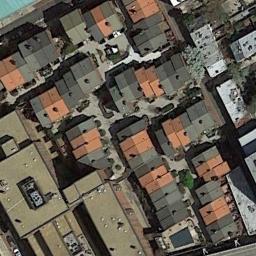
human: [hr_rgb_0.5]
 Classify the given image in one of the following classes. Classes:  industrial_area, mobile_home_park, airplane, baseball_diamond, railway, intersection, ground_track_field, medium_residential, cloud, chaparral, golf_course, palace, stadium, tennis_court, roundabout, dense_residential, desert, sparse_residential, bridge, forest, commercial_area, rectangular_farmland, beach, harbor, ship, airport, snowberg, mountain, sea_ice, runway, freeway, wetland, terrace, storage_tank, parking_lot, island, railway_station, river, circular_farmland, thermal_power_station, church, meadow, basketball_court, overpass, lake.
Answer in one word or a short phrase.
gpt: dense_residential